Field crop: maize
Growth stage: 2
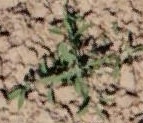
Species: atriplex